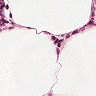
Metastatic tissue present: no